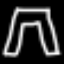
Label: pants